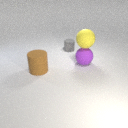
large purple rubber sphere below large yellow rubber sphere